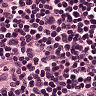
Metastatic tissue present: no